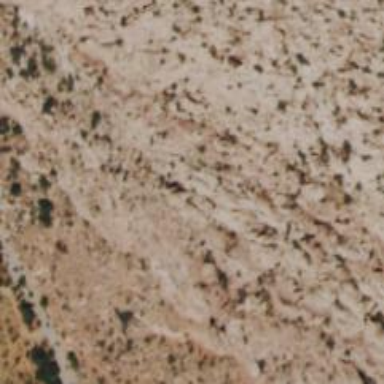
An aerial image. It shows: Brown cliff in the natural landscape.